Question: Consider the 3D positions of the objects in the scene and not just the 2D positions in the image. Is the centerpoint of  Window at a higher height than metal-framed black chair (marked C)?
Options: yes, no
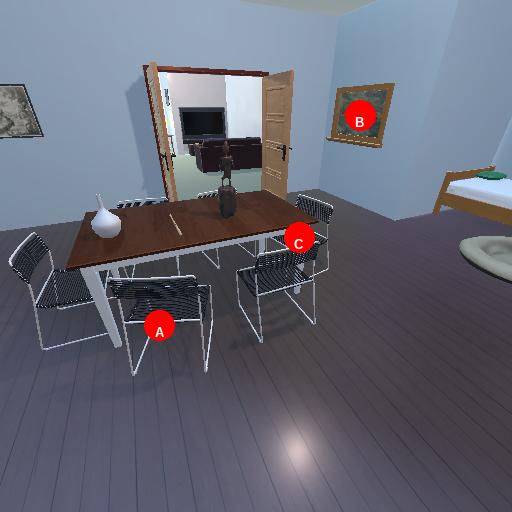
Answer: yes